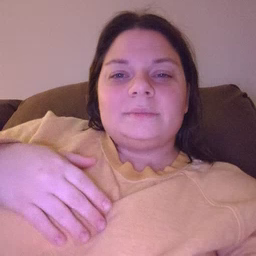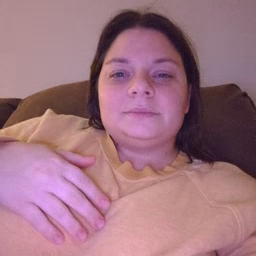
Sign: dryer